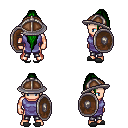
a pixel art fantasy rpg character, male body template, human, light skin, chain tabard jacket, metal pants, green extra-long topknot hairstyle, chain helm, bracelets, gray slippers, shield, four views (front, back, left, right), 2x2 character sprite sheet, small pixel art, hard edges, no anti-aliasing